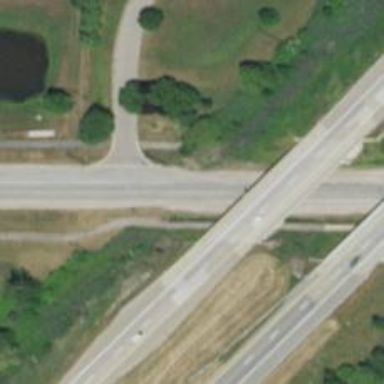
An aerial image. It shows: Bridge on trunk expressway with dual carriageway.